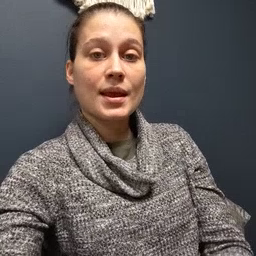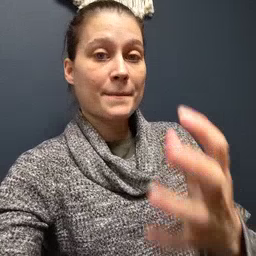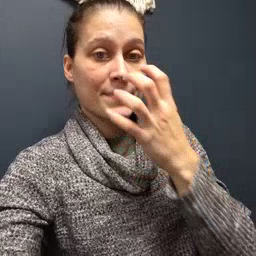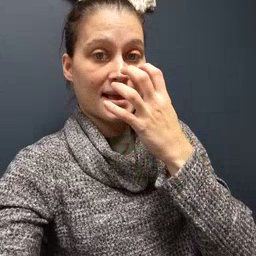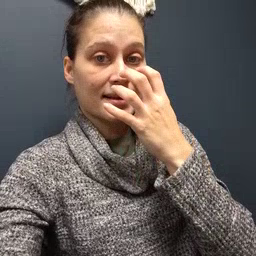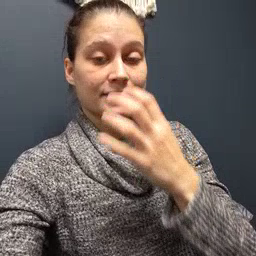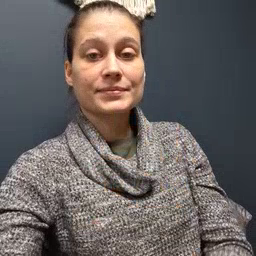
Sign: mad